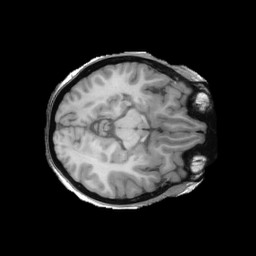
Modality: T1w
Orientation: axial
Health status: ill
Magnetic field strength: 3 T